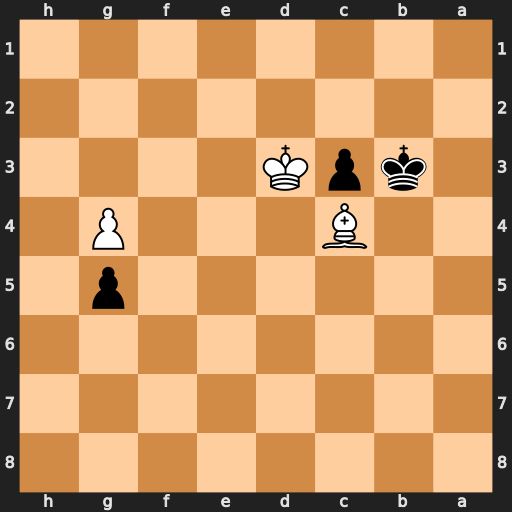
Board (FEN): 8/8/8/6p1/2B3P1/1kpK4/8/8
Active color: b
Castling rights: -
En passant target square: -
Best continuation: Kb2 Be6 c2